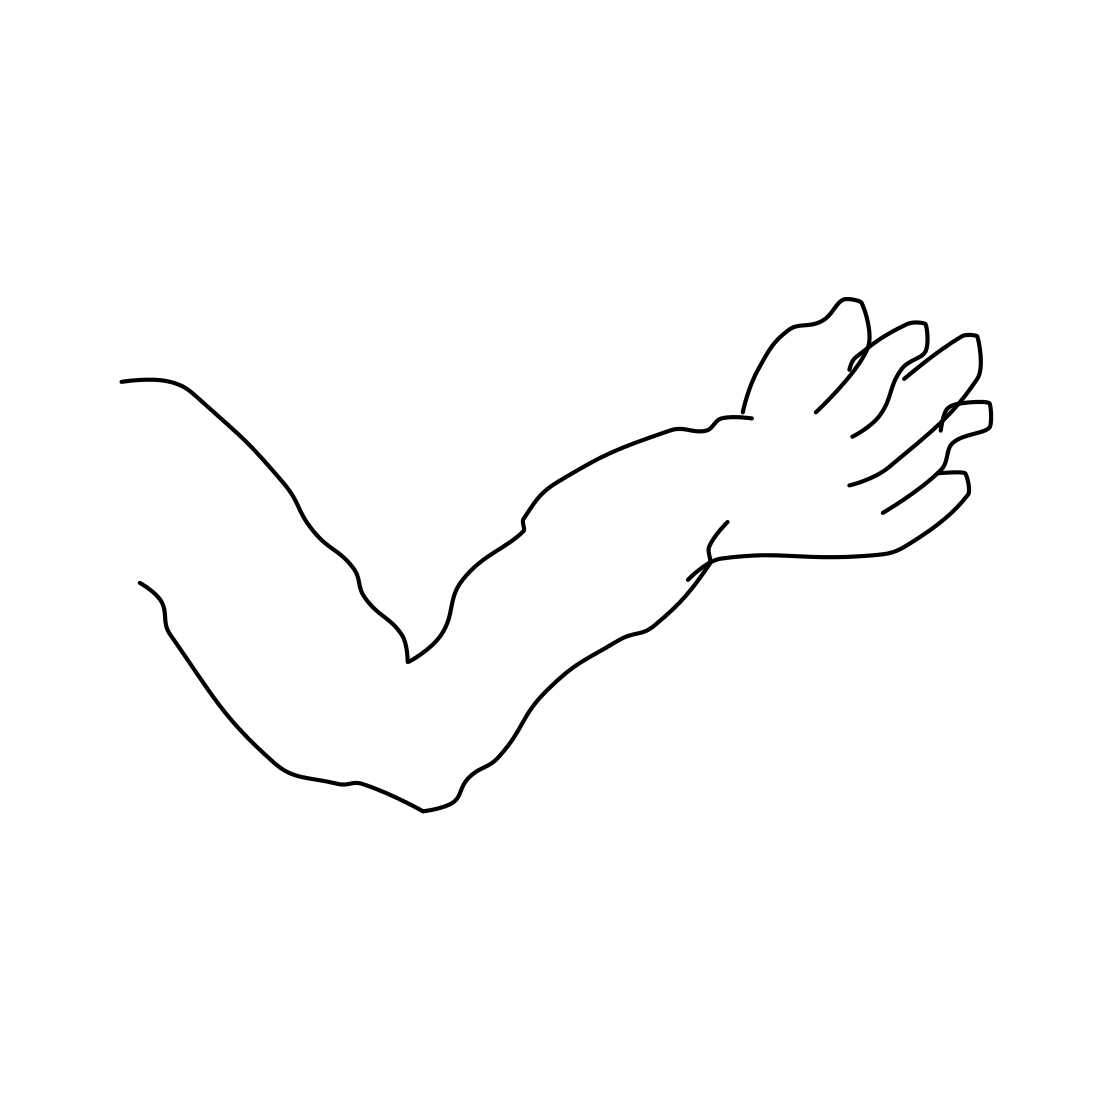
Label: arm